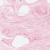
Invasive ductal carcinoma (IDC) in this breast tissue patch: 0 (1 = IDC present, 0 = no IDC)